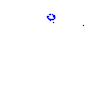
Particle: kaon